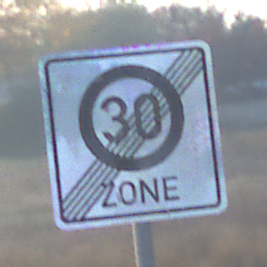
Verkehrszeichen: EndeZone30
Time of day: Dawn
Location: Outdoor (Nature)
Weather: Clear
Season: NotSpecified
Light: Natural